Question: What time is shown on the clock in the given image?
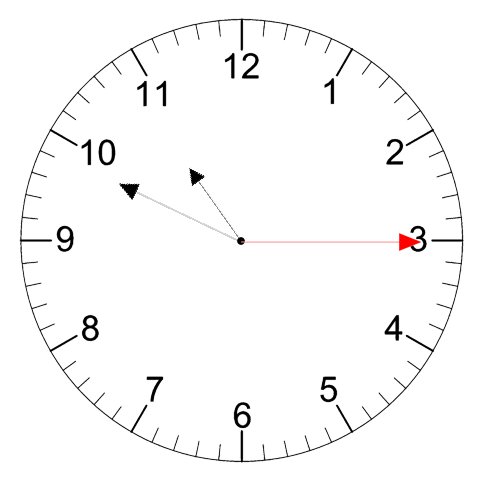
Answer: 10:49:15